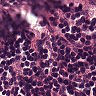
Metastatic tissue present: no